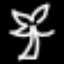
Label: palm tree